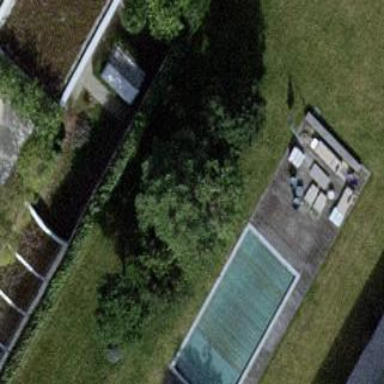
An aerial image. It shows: Swimming pool located in leisure land.